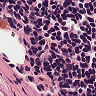
Metastatic tissue present: no